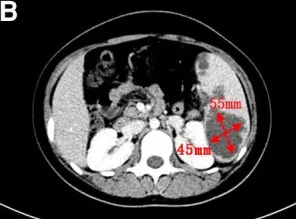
Contrast-enhanced abdominal CT scan. (B): The largest lesion measures 45 x 55 mm.
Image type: radiology (ct)